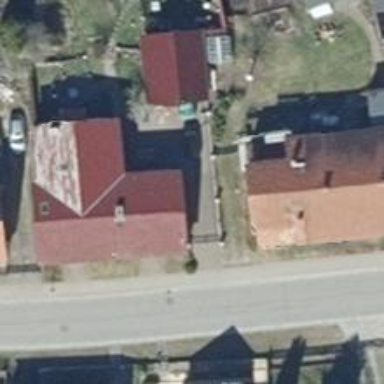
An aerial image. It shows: House with flat dark grey roof. The house has various building parts.